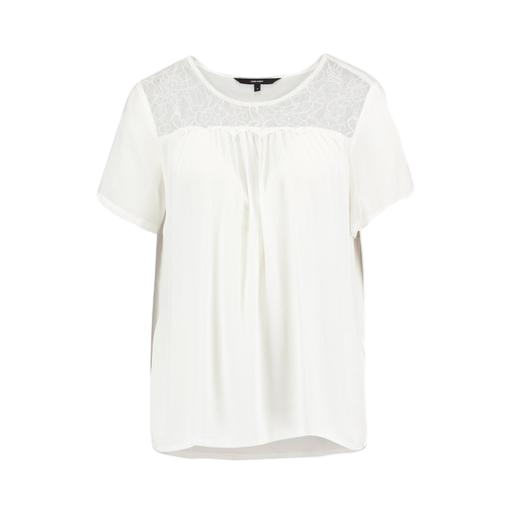
lace-yoke t-shirt, white lace-yoke top, short-sleeve top only macy, white background